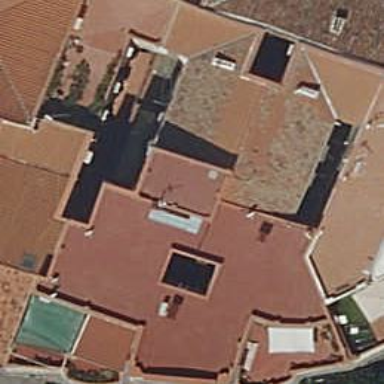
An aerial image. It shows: Red building with red-brown roof.